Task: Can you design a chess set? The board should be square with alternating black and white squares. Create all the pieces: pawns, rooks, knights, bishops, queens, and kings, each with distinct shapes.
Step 7:
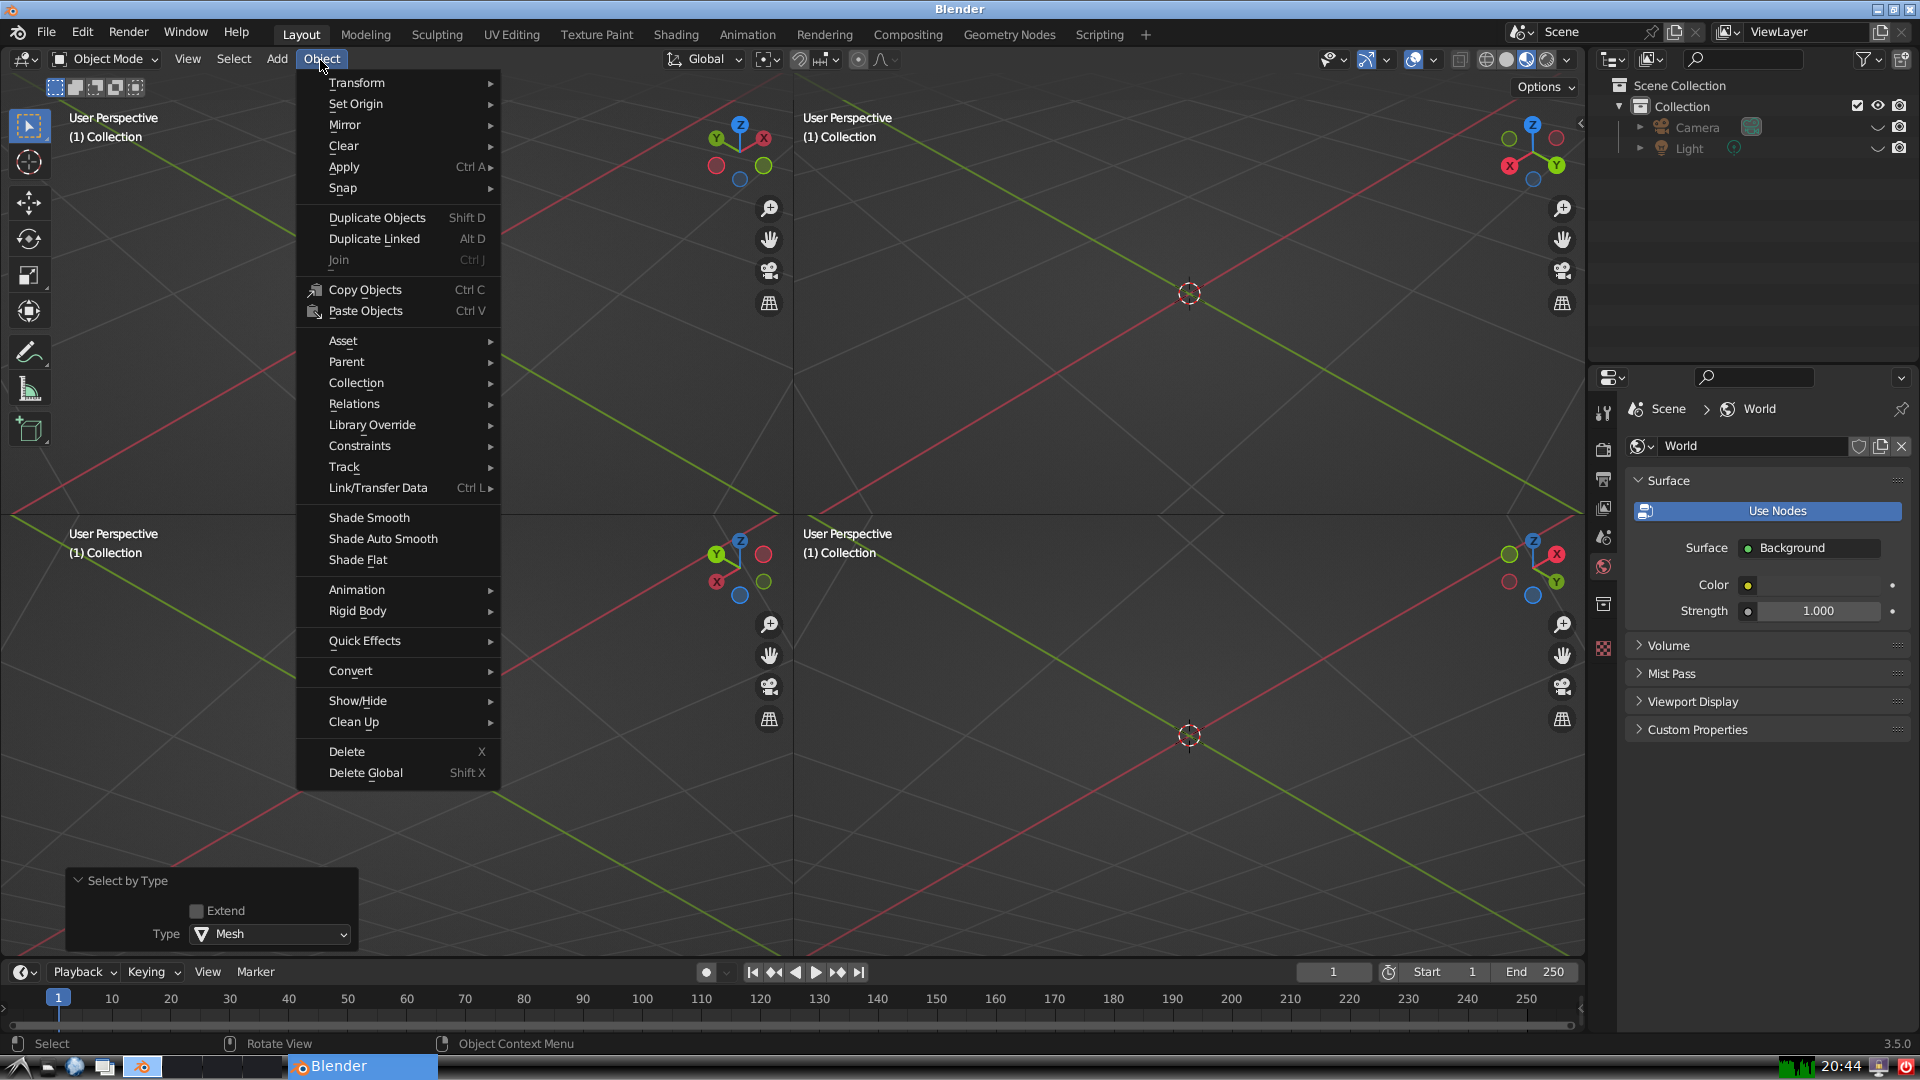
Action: {"mouse_move": [320, 755]}